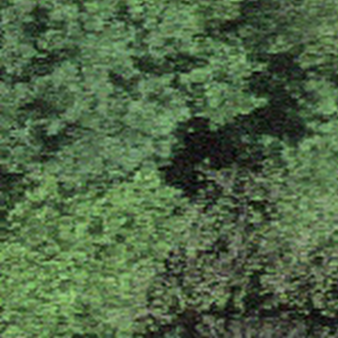
Label: other